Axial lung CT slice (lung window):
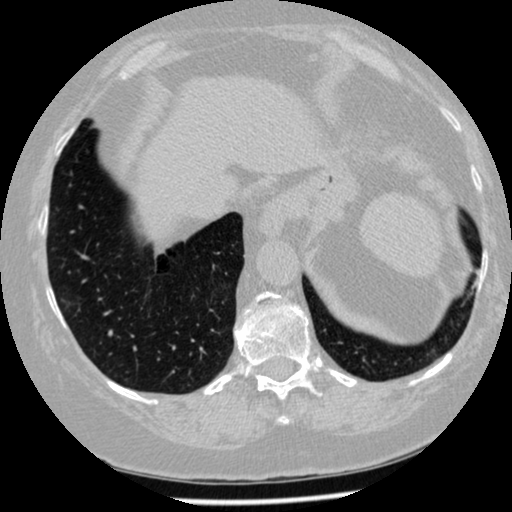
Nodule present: no